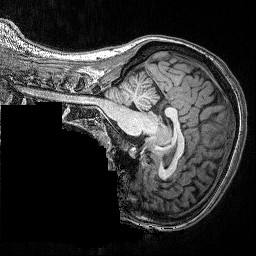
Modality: T1w
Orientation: sagittal
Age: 25
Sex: female
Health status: ill
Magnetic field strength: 3 T
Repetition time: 2.53 s
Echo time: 0.00331 s